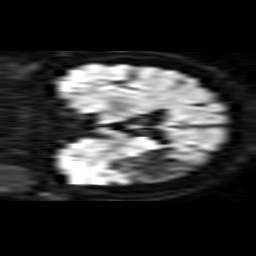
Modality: TRACE
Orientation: coronal
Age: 66
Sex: female
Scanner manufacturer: philips
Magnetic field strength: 1.5 T
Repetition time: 4.82 s
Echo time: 0.07764 s